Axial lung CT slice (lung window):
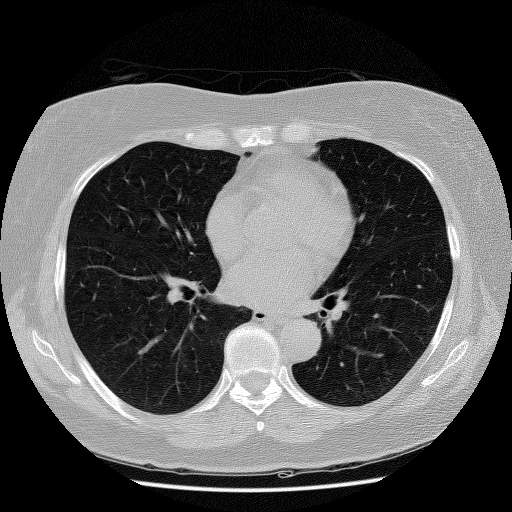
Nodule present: no